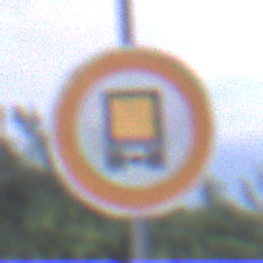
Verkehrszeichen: VerbotKennzeichnungspflichtigeKraftfahrzeugeGefaehrlicheGueter
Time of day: SunriseSunset
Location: Outdoor (Urban)
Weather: PartlyCloudy
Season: NotSpecified
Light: Natural